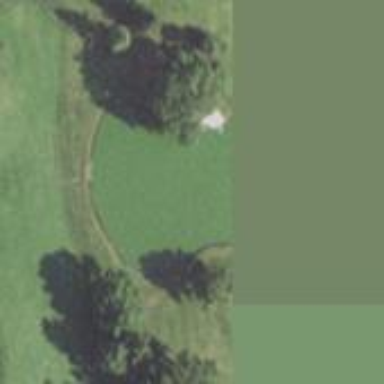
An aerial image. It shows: Water hazard on golf course.